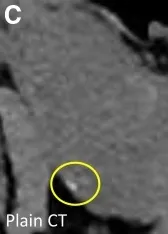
CT and MRI. (B, C) Calcification was detected at the edge of the tumor. Yellow circles indicate calcification.
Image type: radiology (ct)